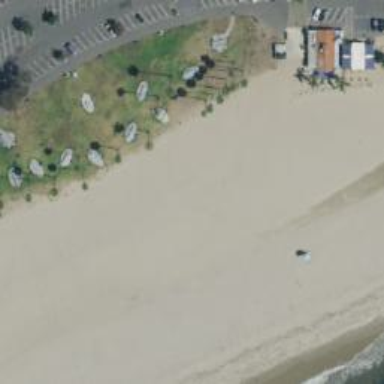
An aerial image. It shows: Lifeguard on duty.